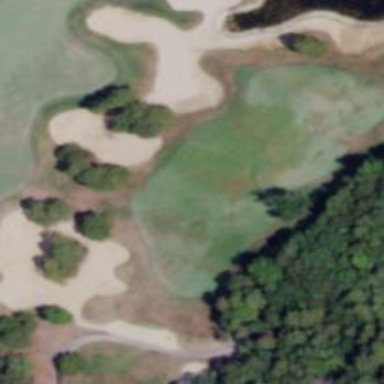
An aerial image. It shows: Golf bunker.